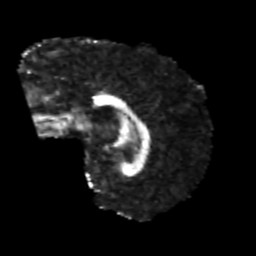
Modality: FA
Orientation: sagittal
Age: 22
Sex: male
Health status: healthy
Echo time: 0.074 s